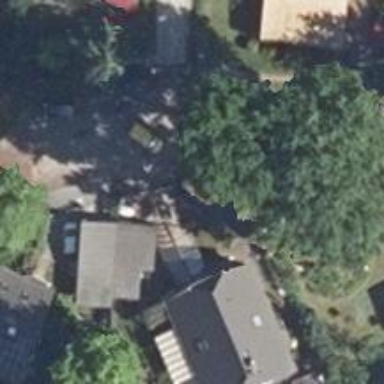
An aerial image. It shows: Residential road with asphalt surface.